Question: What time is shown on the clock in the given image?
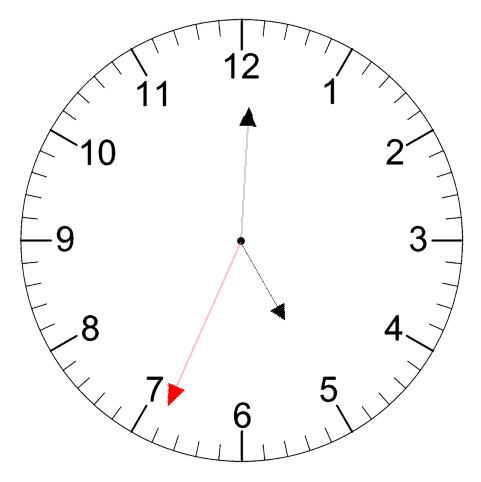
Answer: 05:00:34